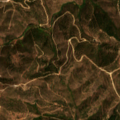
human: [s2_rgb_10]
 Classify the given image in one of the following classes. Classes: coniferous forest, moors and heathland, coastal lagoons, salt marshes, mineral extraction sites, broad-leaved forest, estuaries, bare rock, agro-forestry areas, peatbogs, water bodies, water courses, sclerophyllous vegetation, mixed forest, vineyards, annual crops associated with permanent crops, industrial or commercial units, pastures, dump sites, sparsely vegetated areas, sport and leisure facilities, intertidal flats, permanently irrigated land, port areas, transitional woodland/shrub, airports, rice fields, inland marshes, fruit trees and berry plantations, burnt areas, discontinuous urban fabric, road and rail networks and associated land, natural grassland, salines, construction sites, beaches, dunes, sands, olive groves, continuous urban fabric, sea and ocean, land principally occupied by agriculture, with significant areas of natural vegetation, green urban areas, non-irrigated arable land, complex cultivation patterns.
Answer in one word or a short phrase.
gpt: broad-leaved forest, transitional woodland/shrub